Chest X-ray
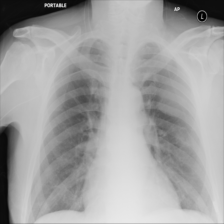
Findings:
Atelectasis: negative
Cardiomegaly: negative
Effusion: negative
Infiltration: negative
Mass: negative
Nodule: negative
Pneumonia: negative
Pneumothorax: negative
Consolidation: negative
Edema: negative
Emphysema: negative
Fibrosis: negative
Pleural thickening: negative
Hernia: negative